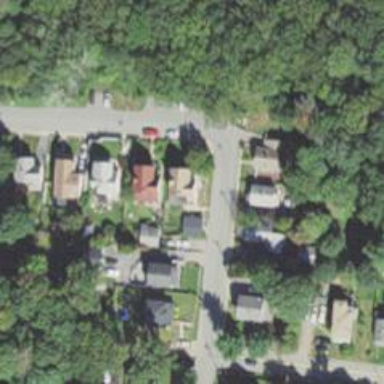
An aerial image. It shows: Residential driveway serving as service road.